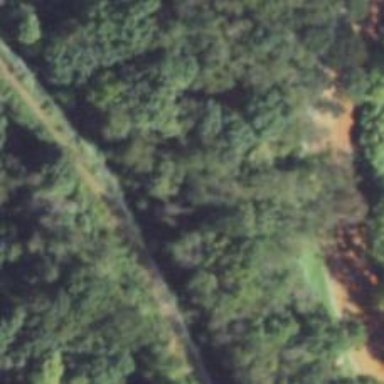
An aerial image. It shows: Path.